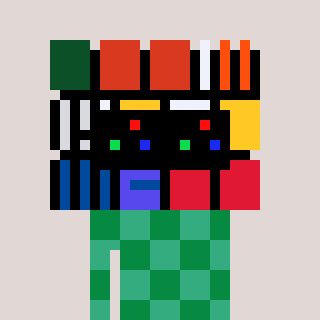
a pixel art character with square black sunglasses, a abstract-shaped head and a teal-colored body on a warm background